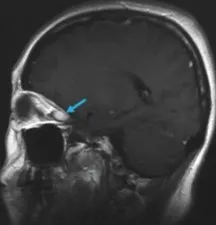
Gadolinium-enhanced magnetic resonance images at 18 months after the stereotactic radiosurgery. (A) Sagittal image.
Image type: radiology (mri)